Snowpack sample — Loveland Pass, Silver Plume, Colorado, USA (2/11/26, 12:00 PM MST)
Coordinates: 39.663, -105.886
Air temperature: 35 °F
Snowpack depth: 82 cm
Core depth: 40 cm
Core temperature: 23 °F
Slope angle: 13°, slope face: 12°
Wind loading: high
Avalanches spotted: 1
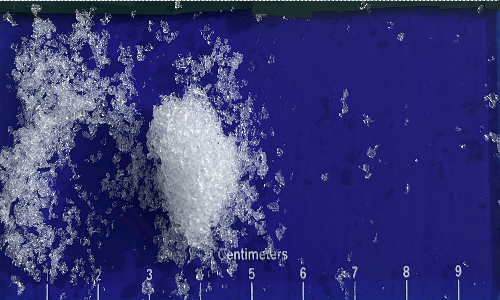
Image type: core
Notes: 1 small avalanche spotted on the north side of the bowl, lots of wind loading